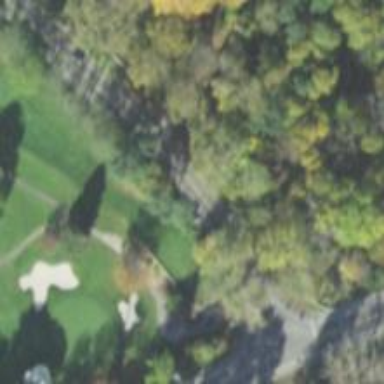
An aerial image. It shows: Grass area designated as golf tee.